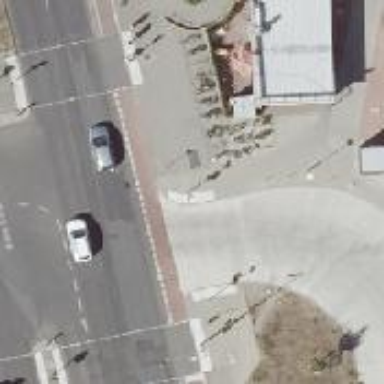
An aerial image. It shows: Road with traffic signals.